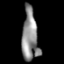
Tissue: prostate
Cell type: Myeloid cells
Senescence score: 0.304
Nuclear area (px): 826
Mean DAPI intensity: 139.311